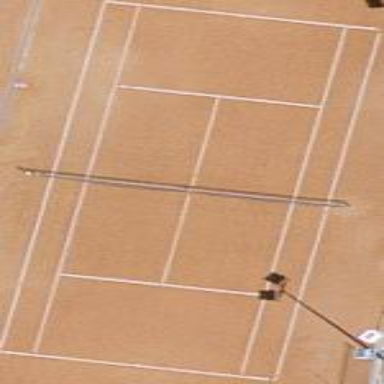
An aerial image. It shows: Tennis court in leisure pitch.